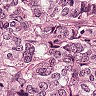
Metastatic tissue present: yes